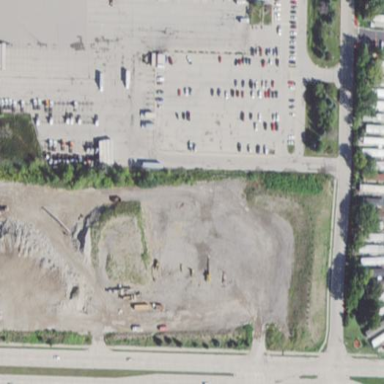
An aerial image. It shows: Brownfield site.